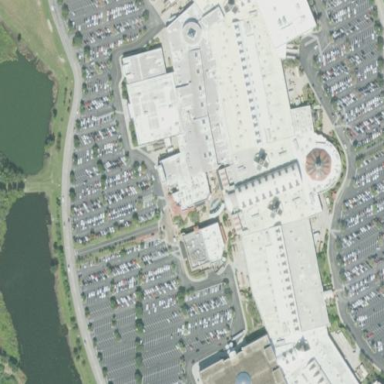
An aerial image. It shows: Mall building.